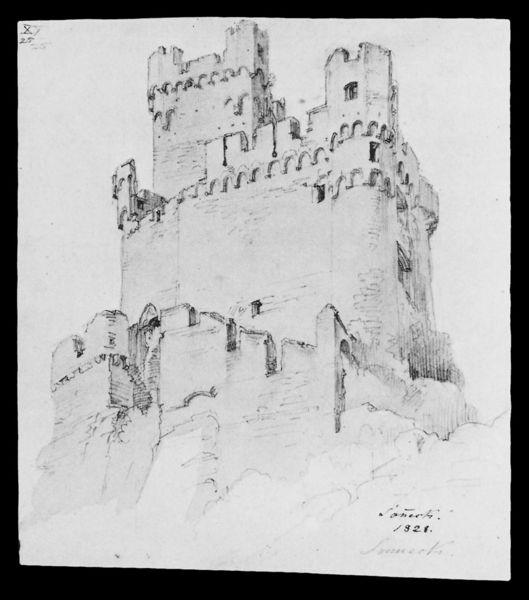
Titel: Ansicht der Burg Sooneck
Künstler: Carl Friedrich Lessing
Institution: Ohio/USA, Cincinnati Art Museum
Schlagwörter: berg, felsen, weiß, fenster, schwarz, zeichnung, blass, signatur, blatt, turm, papier, ansicht, datierung, fels, mauer, romantik, treppe, treppen, tor, zinnen, ruine, burg, bleistift, wappen, zwerggalerie, mauern, bergfried, zinne, blendbogen, schießscharte, runie, 1824, 1921, 1821, schanze, skizze